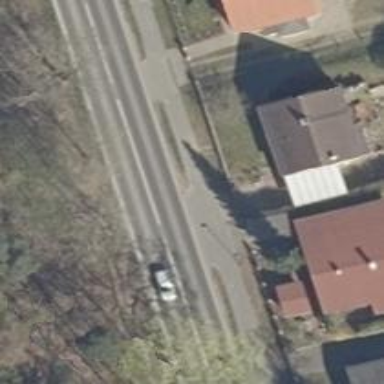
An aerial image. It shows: Driveway leading to service road.